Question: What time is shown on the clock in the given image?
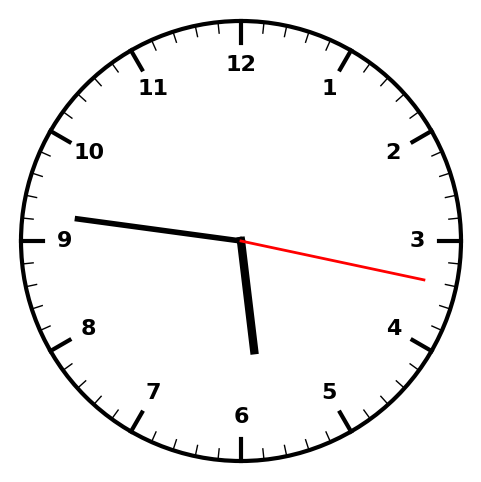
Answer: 05:46:17